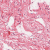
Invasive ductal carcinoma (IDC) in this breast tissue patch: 0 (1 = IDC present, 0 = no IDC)